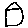
Label: house